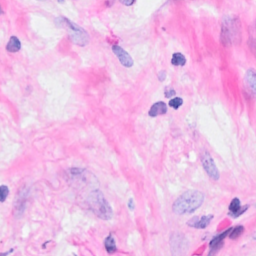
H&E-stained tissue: Breast